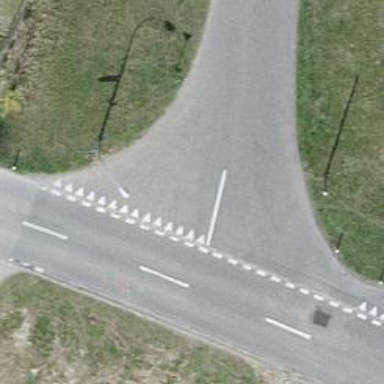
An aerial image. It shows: Road with "give way" sign.